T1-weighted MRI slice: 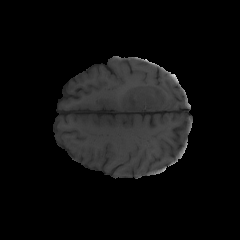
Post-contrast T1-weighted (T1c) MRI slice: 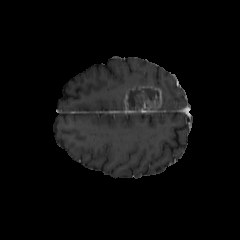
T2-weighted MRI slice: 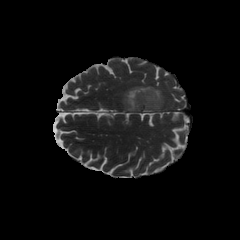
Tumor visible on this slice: yes